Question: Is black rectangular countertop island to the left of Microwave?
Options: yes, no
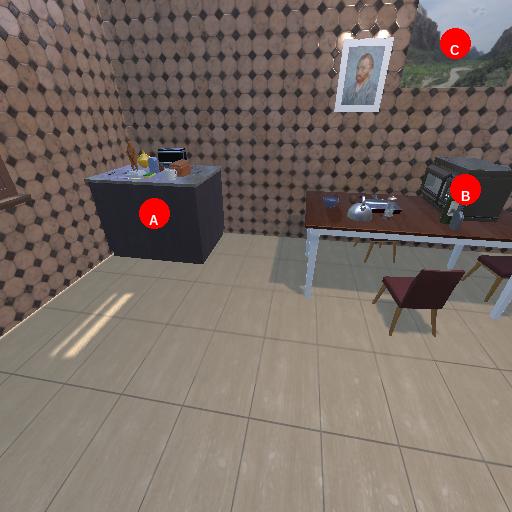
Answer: yes